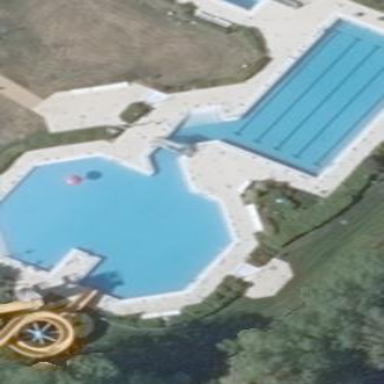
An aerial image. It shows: Swimming pool within leisure land area designed for swimming activities.